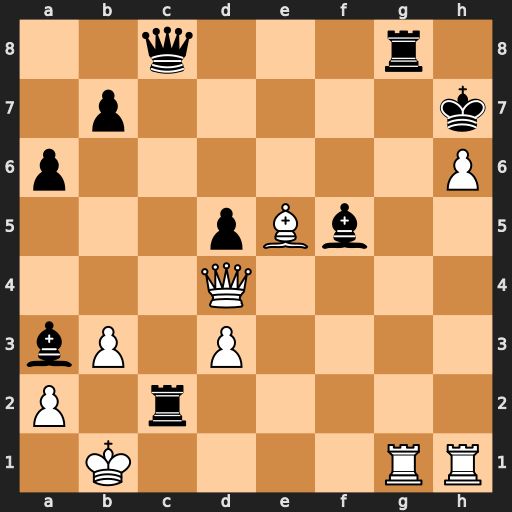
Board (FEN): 2q3r1/1p5k/p6P/3pBb2/3Q4/bP1P4/P1r5/1K4RR
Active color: w
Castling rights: -
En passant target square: -
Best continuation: Rg7+ Rxg7 hxg7+